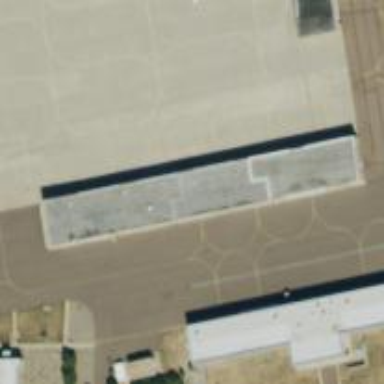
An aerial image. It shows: Image of taxiway at airport.